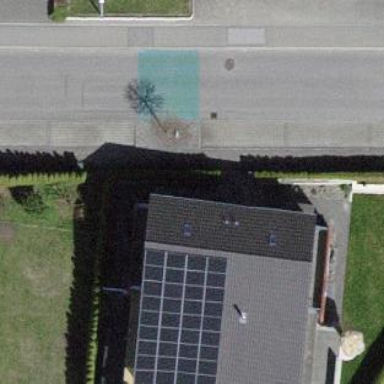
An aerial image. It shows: Simple house.